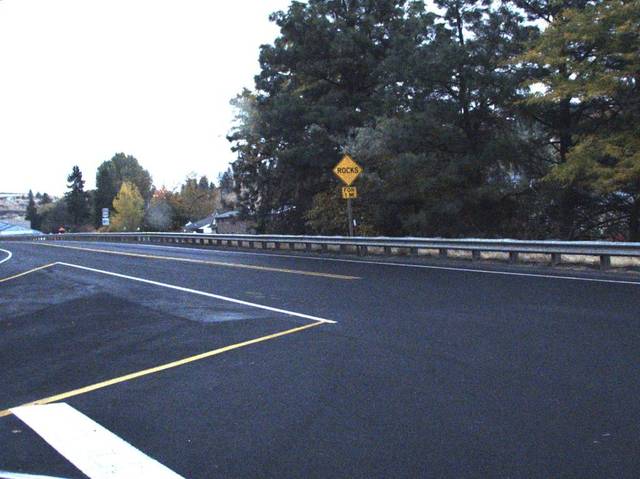
Region: United States
Coordinates: 46.891, -117.364